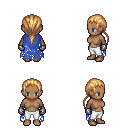
a pixel art fantasy rpg character, female body template, human, dark skin, blue tattered cape, white pants, light blonde ponytail hairstyle, metal gloves, four views (front, back, left, right), 2x2 character sprite sheet, small pixel art, hard edges, no anti-aliasing